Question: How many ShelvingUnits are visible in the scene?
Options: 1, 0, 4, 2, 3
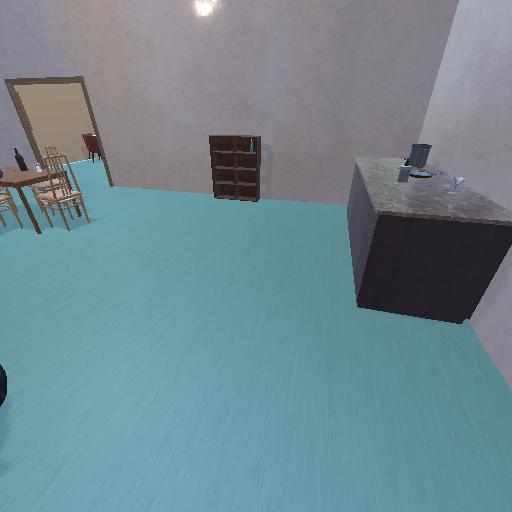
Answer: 1